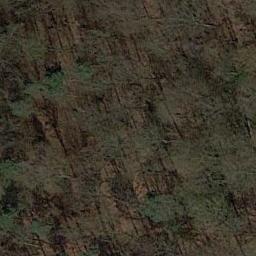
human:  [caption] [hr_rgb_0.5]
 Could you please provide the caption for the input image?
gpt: The forest is on the bare land .

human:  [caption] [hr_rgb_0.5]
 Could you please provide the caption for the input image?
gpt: The forest has some sparse green trees randomly arranged and the forest soil is deep yellow .

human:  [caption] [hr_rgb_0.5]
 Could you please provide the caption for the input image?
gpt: Many withered trees are in a forest .

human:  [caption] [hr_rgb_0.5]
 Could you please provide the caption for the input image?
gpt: This is a dense forest .

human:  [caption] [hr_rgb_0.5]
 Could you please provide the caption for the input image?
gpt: A sparse forest with some withered trees .